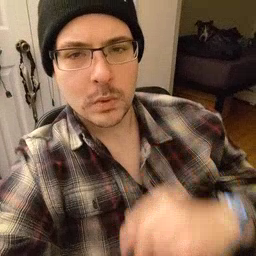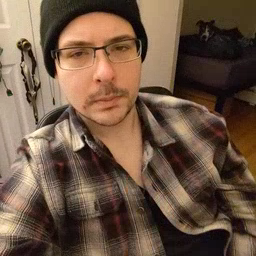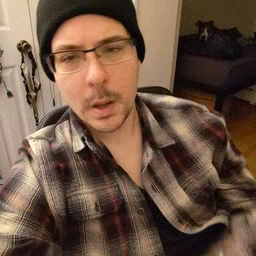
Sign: no